Question:
I mean to set 'border: 0 px' of every cell.
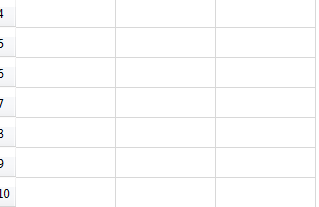
Answer: You can either use <URL> with Qt::NoPen on your QTableView/Widget. These properties can also be directly set in QtDesigner.